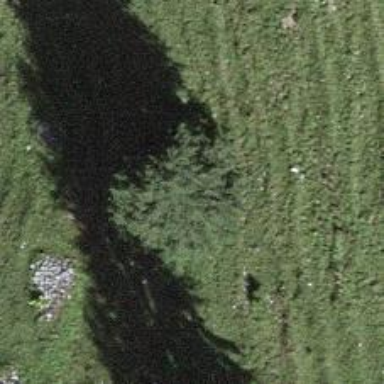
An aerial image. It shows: Beautiful tree in nature.